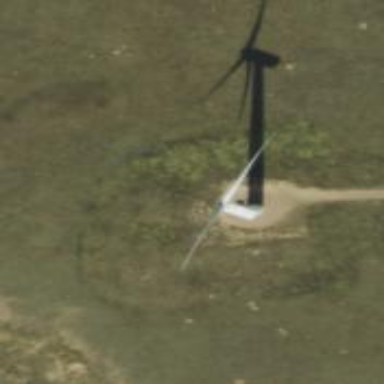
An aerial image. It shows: Wind generator powered by horizontal axis wind turbine.